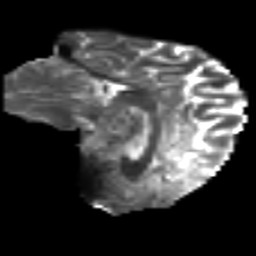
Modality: T2w
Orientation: sagittal
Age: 36
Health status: ill
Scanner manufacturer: philips
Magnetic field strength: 3 T
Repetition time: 9 s
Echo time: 0.127 s